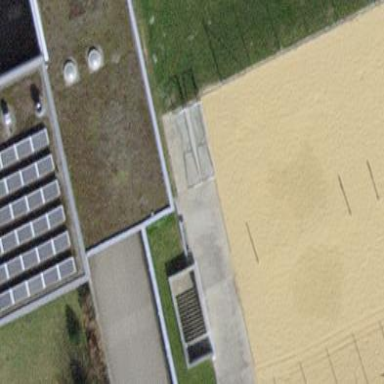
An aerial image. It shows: Sandy pitch designated for beach volleyball.